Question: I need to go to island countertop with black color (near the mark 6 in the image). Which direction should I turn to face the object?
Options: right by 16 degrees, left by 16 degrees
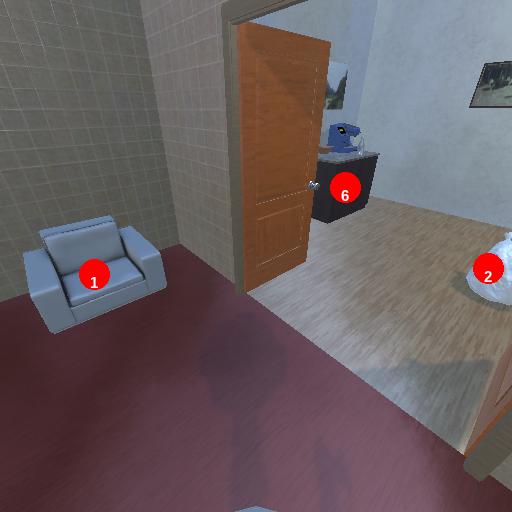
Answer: right by 16 degrees